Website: apple-inc
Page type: account-selection
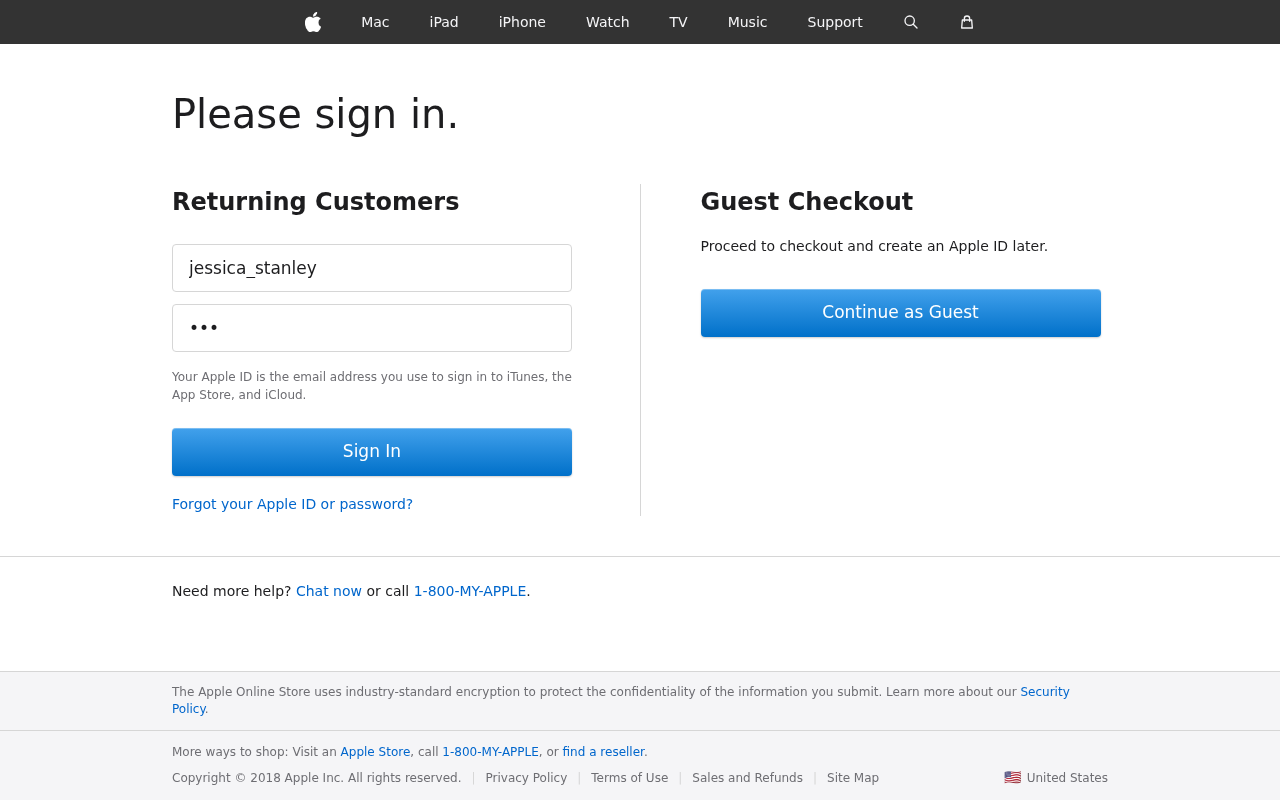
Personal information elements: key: PII_LOGIN_USERNAME
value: jessica_stanley